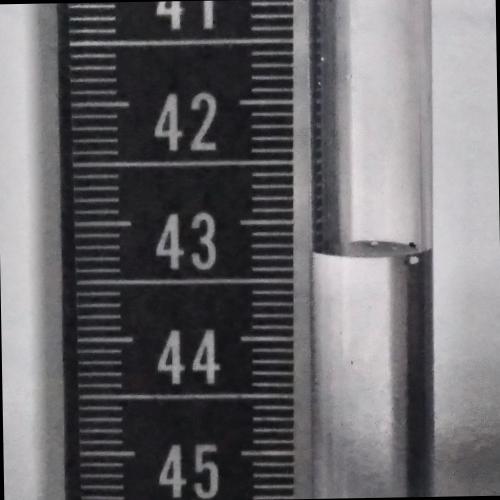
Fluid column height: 43.3 cm